Question: Beginner here...
I have a search form, the results of which contain links to related items. The related items are clickable insofar as there is a submit button to resubmit the search form with the related item's data pre-populated in the form's hidden fields.
All of the logic works fine. Clicking the button resubmits the form and displays the data for the related items, etc.
My questions is how do I get the potentially multiple submit buttons to show up horizontally?
In my View I have:
'''
<div class="row">
<p>Additional Variations:
@if ($related['tall'])
{{ Form::open(array('route' => 'doSearchCatalog', 'method' => 'POST')) }}
{{ Form::hidden('partnum', $related['tall']) }}
{{ Form::submit('Tall', array('class' => 'btn btn-sm btn-default')) }}
{{ Form::close() }}
@endif
@if ($related['petit'])
{{ Form::open(array('route' => 'doSearchCatalog', 'method' => 'POST')) }}
{{ Form::hidden('partnum', $related['petit']) }}
{{ Form::submit('Petit', array('class' => 'btn btn-sm btn-default')) }}
{{ Form::close() }}
@endif
@if ($related['matern'])
{{ Form::open(array('route' => 'doSearchCatalog', 'method' => 'POST')) }}
{{ Form::hidden('partnum', $related['matern']) }}
{{ Form::submit('Maternity', array('class' => 'btn btn-sm btn-default')) }}
{{ Form::close() }}
@endif
@if ($related['parent'])
{{ Form::open(array('route' => 'doSearchCatalog', 'method' => 'POST')) }}
{{ Form::hidden('partnum', $related['parent']) }}
{{ Form::submit('Standard', array('class' => 'btn btn-sm btn-default')) }}
{{ Form::close() }}
@endif
</p>
</div>
'''
Which renders as:
'''
<div class="row">
<p>Additional Variations:
<form method="POST" action="http://intranet.amslab.local/catalog/search" accept-charset="UTF-8">
<input name="_token" type="hidden" value="cZl4Jt6ZNMAUJVhFa6ySN5P6MwMDHZyn6MQWxgvT">
<input name="partnum" type="hidden" value="A311TL">
<input class="btn btn-sm btn-default" type="submit" value="Tall">
</form>
<form method="POST" action="http://intranet.amslab.local/catalog/search" accept-charset="UTF-8">
<input name="_token" type="hidden" value="cZl4Jt6ZNMAUJVhFa6ySN5P6MwMDHZyn6MQWxgvT">
<input name="partnum" type="hidden" value="A311PE">
<input class="btn btn-sm btn-default" type="submit" value="Petit">
</form>
</p>
</div>
'''
And looks like:

I'd like them to display horizontally.
I tried including the 'hidden' and 'submit' types within a single 'Form::open() ... Form::close()' block, rather than the multiple blocks. That worked for showing the submit buttons horizontally, but broke the logic, as both buttons (if there were two) submitted the data of the last one rendered.
Does it follow then that one form = one submit with the Laravel form builder?
I also tried (just grasping at straws here) enclosing the form in a '<div class="btn-group">' block, but to no avail.
This strikes me as likely a simple thing to accomplish but alas, my google/SO foo is failing me.
Is this possible to do with Laravel's form syntax?
Should I scrap the Laravel syntax and just write it html? Would I face the same trouble either way?
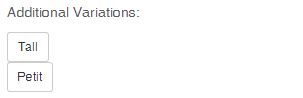
Answer: It seems, the question is 'CSS' related, if you want to show both submit/form horizontally (side by side) then you may try setting the form display property 'display:inline-block' like (<URL> :
'''
.row form { display:inline-block; }
'''
You have two forms and both contains two submit buttons and both forms should be saty side by side to display submit buttons side by side, so, try to adjust your 'css' style for the form most probably defined in a file 'style.css'.
Alternatively, you can also use inline style in both forms when using '::open()' method like:
'''
{{ Form::open(array('route' => 'doSearchCatalog', 'method' => 'POST', 'style'=>'display:inline-block')) }}
'''